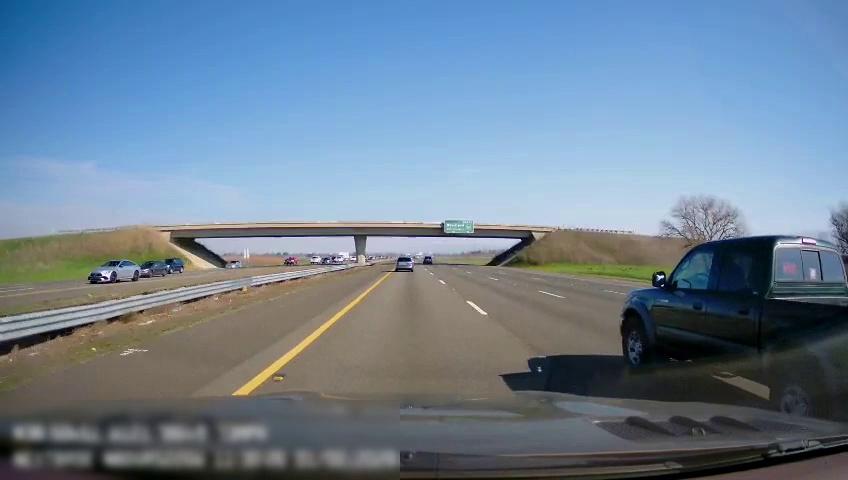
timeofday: Day
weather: Sunny
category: Drivable Space
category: Drivable Space
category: Vehicles | Car
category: Vehicles | Car
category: Vehicles | SUV
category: Vehicles | Car
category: Vehicles | SUV
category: Vehicles | SUV
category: Vehicles | Car
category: Vehicles | SUV
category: Vehicles | Truck
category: Vehicles | SUV
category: Lanes | Current Lane
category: Lanes | Current Lane
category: Lanes | Alternate Lane
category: Lanes | Alternate Lane
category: Lanes | Opposite Lane
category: Lanes | Opposite Lane
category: Traffic | Signs